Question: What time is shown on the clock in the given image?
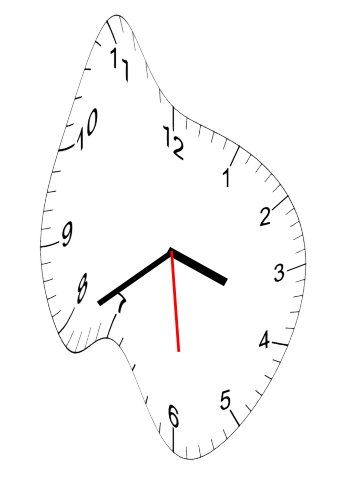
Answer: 03:39:29